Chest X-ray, PA view. Patient: 43 years old, sex M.
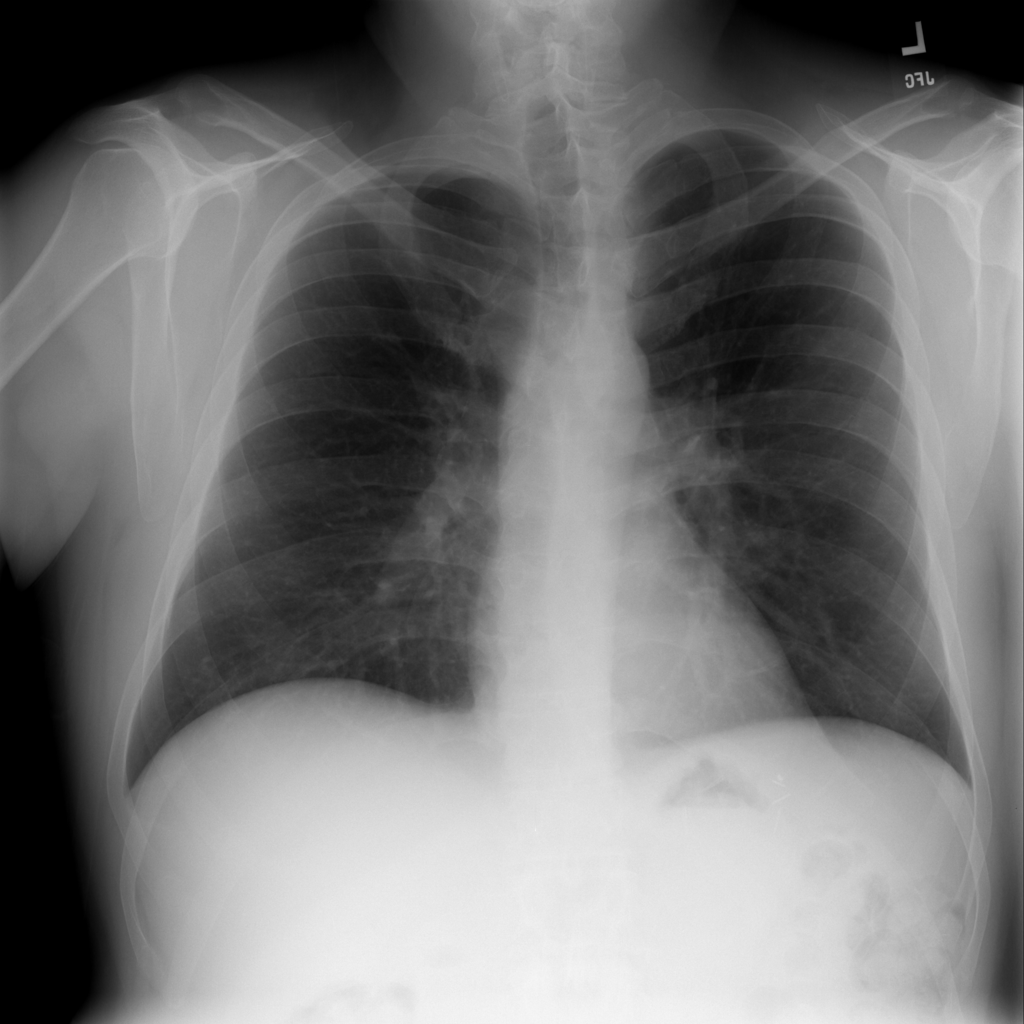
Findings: No Finding